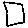
Label: square